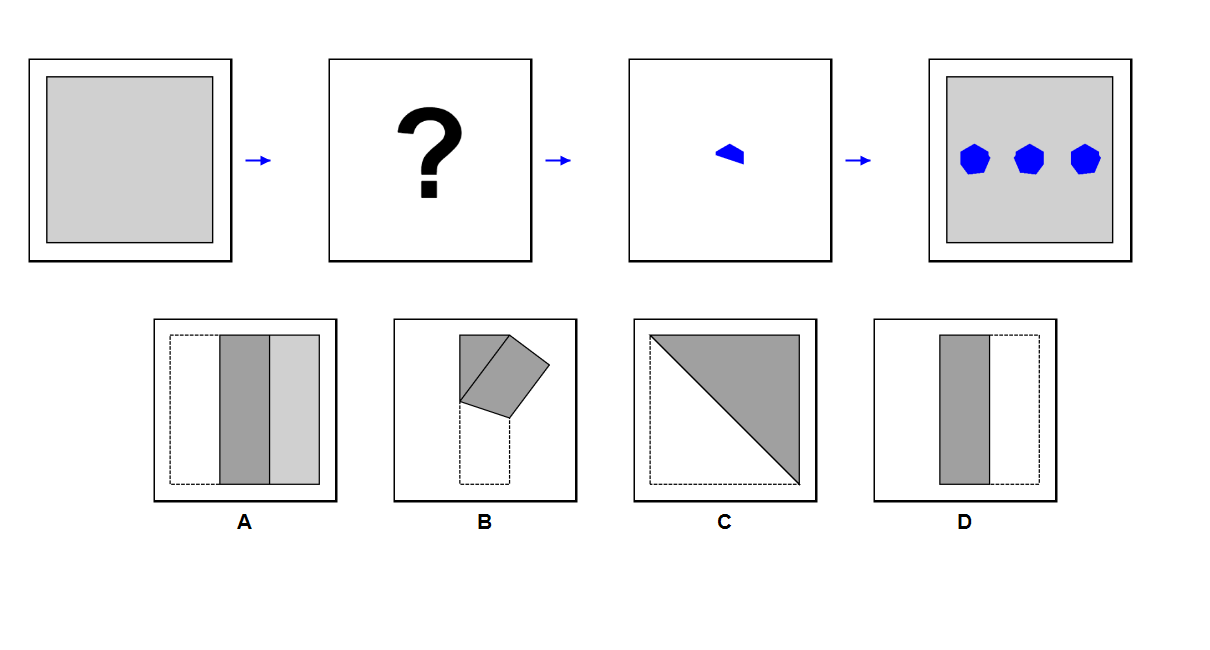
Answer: C